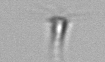
Label: Calciopappus